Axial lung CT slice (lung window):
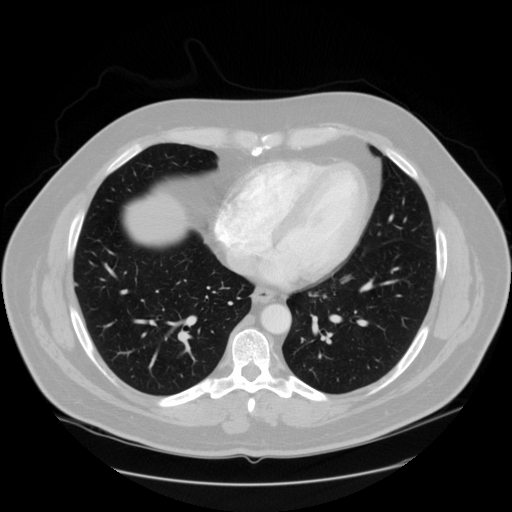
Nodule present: no